Question: This is chart i have
i am printing it with this code :
'''
try
{
sqlConnection.Open();
MySqlDataReader sqlReader = sqlCommand.ExecuteReader();
if (sqlReader.HasRows)
{
while (sqlReader.Read())
{
string Sum = sqlReader["Sum"].ToString();
if (Sum.Contains(",")) Sum = Sum.Replace(",", ".");
chart1.Series["Series1"].Points.AddY(Sum);
chart1.ChartAreas["ChartArea1"].AxisX.CustomLabels.Add(i + 0.5, i + 1.5, sqlReader["Year"].ToString() + ''' + sqlReader["Month"].ToString() + ''' + sqlReader["Day"].ToString());
chart1.Series["Series1"].IsValueShownAsLabel = true;
i++;
}
}
}
'''
and i am interested, is it possible to change line color if point is below zero? For example if line above 0 it is green, if below - red?
Update: Not the whole line! Only part above/below!
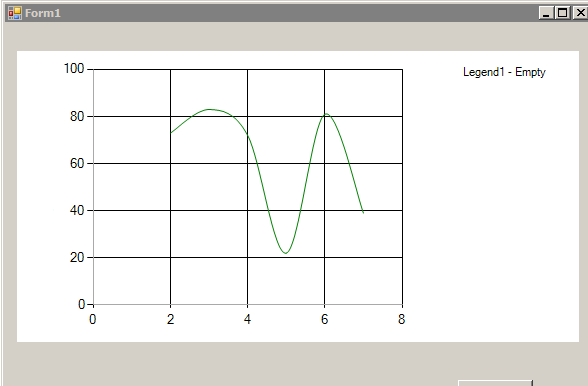
Answer: I answered my own <URL>